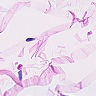
Metastatic tissue present: no